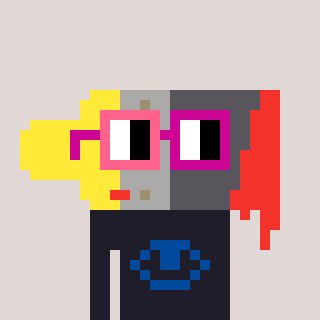
a pixel art character with square pink and red glasses, a paintbrush-shaped head and a grayscale-colored body on a warm background